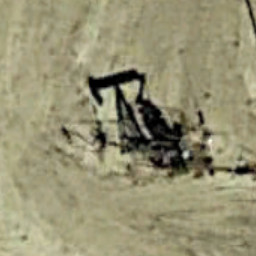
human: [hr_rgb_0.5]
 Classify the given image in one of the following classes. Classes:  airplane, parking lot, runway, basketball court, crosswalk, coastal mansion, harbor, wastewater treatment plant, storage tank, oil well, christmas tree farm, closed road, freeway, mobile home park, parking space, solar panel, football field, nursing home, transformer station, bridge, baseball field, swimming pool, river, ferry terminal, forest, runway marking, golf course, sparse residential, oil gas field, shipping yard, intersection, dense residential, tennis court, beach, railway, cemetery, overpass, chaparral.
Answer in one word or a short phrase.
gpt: oil well